Interaction volume radius: 5 \u00c5
Interaction volume height: 20 \u00c5
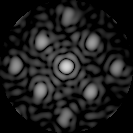
Disorder parameter: 0.288